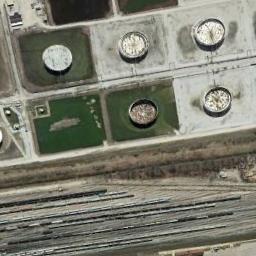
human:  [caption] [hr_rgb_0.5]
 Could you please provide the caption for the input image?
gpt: The storage tanks here are half white and half black .

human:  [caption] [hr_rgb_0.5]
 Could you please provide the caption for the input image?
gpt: There are five storage tanks on the bare land next to the grass .

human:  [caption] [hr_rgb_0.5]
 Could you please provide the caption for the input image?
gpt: The storage tanks are surrounded by grass .

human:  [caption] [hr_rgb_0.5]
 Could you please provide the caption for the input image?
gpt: There are many different sized storage tanks in the factory, And there are large lawns in the factory .

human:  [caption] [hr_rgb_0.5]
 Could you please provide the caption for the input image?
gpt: There are five storage tanks beside the railway .